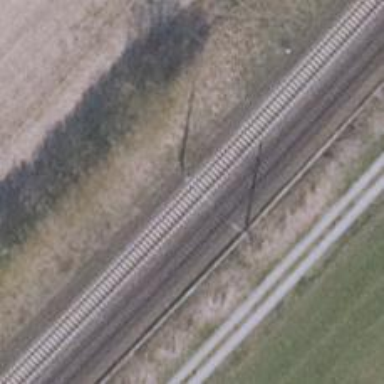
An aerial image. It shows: Milestone along the railway track with catenary mast.